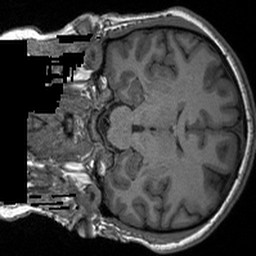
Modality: T1w
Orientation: coronal
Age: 31
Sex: female